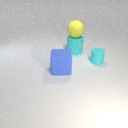
large cyan rubber cylinder to the left of small cyan rubber cylinder